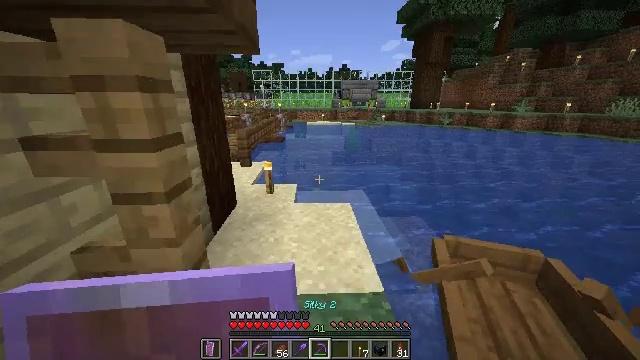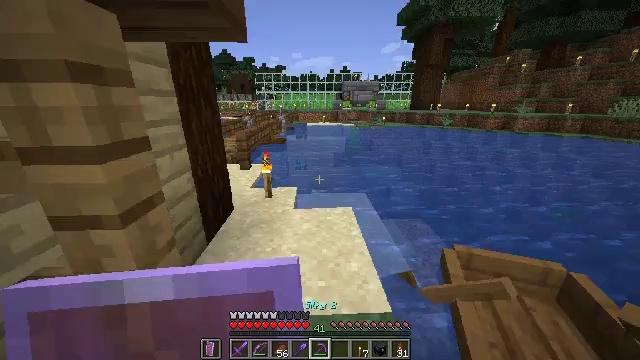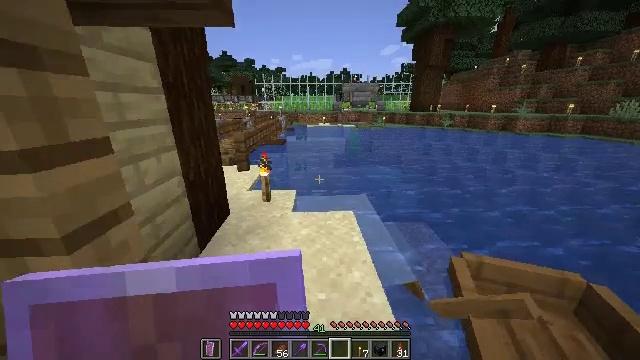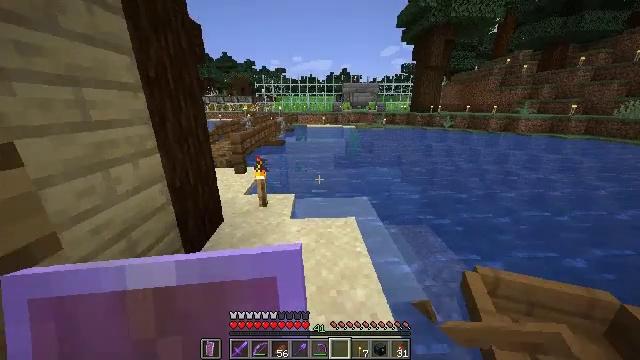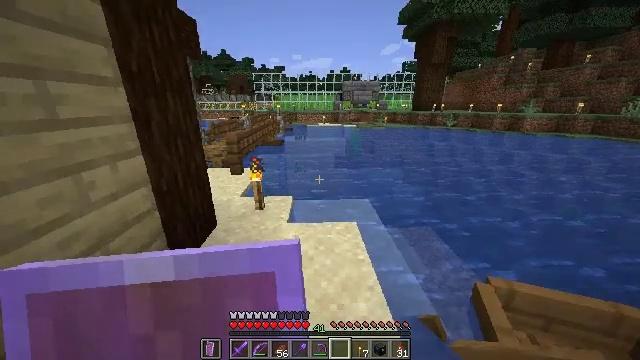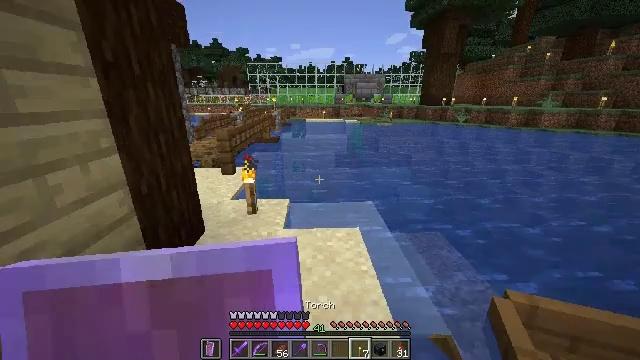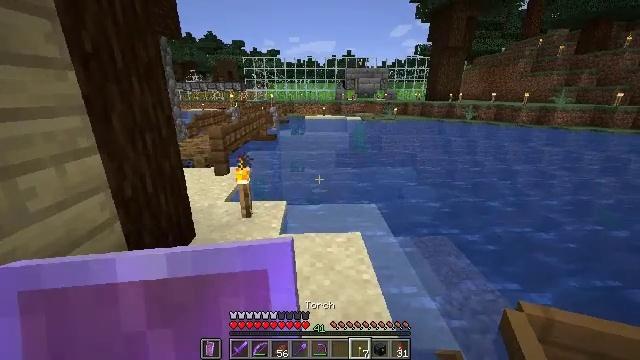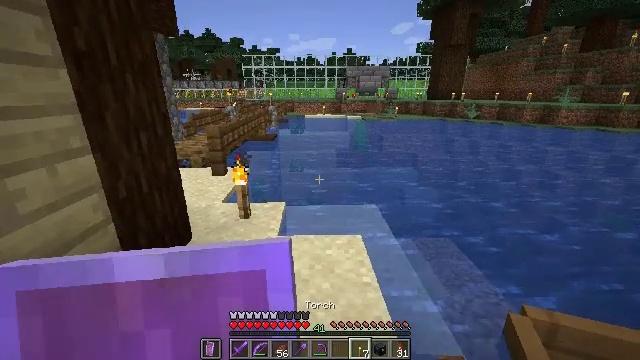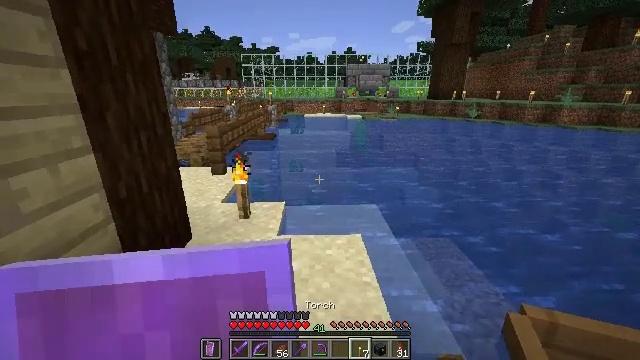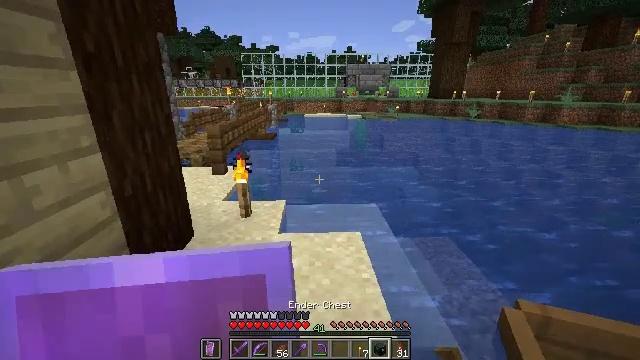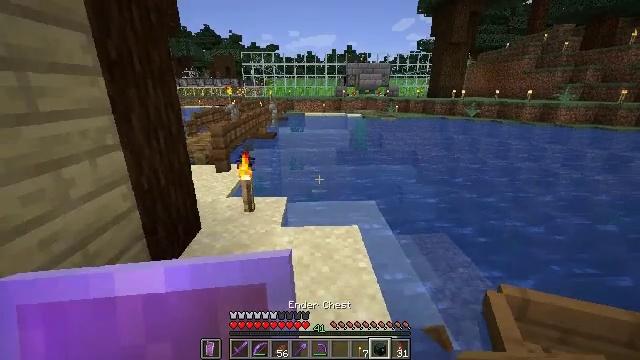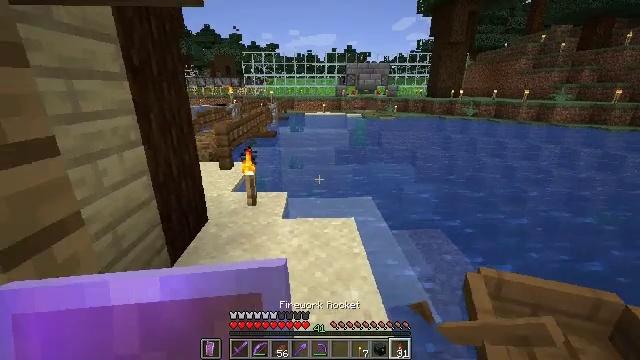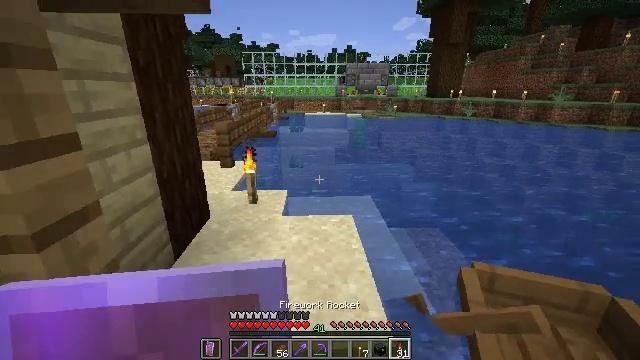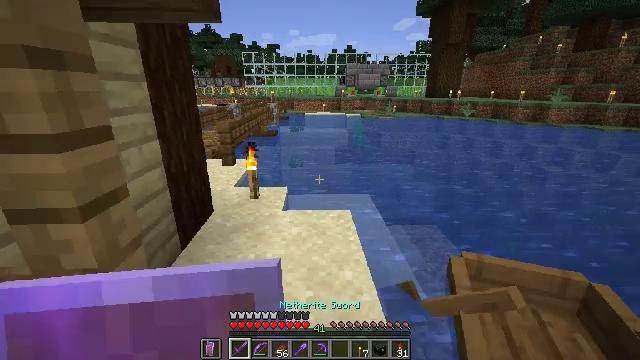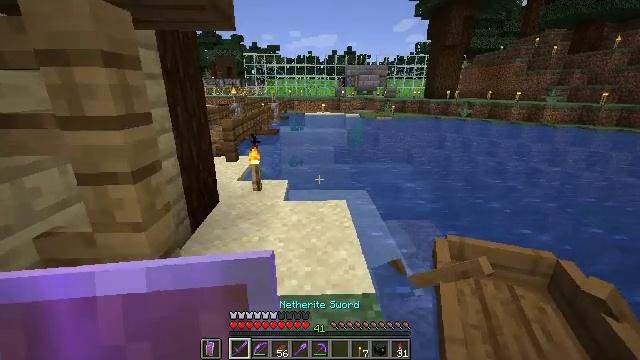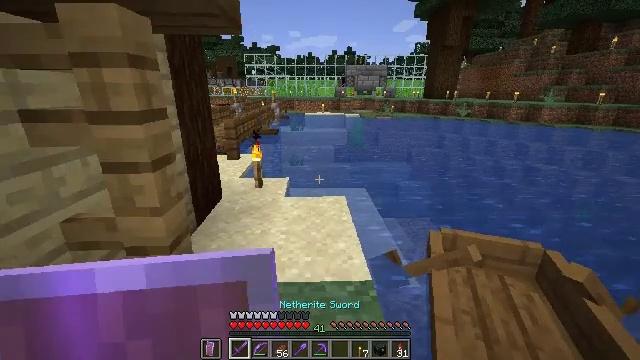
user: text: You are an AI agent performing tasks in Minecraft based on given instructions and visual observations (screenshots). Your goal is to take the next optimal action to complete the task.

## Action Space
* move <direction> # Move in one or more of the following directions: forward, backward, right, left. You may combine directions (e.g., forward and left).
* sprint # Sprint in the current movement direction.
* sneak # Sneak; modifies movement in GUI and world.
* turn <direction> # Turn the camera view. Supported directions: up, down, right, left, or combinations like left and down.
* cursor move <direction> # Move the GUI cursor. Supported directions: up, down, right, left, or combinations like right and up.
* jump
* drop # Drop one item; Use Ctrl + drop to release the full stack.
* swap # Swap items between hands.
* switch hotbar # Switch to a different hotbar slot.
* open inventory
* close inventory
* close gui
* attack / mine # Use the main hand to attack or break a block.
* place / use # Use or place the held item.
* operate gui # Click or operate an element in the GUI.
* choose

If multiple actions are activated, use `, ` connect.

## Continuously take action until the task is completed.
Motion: motion action
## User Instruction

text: Use bamboo and string to craft scaffolding at a crafting table.
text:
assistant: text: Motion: move forward, sprint
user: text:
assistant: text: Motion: move forward, sprint
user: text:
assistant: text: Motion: sprint
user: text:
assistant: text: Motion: no_op
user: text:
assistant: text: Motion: no_op
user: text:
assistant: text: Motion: no_op
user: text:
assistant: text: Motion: no_op
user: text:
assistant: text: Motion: move back
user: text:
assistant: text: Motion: move back
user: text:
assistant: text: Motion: move back
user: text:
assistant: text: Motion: move back
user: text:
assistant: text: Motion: move back
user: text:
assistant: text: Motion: move back
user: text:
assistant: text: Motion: move back
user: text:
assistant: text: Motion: no_op
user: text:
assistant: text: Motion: no_op
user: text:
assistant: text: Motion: no_op
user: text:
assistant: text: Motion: no_op
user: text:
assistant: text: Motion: no_op
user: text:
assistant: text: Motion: no_op
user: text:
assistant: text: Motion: sprint
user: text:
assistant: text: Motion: move forward, sprint
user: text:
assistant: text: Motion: move forward, sprint
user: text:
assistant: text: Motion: move forward, sprint
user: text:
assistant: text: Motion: move forward, sprint
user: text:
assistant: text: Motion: move forward, sprint
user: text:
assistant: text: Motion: move forward, sprint, turn right and down
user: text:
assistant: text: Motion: move forward, sprint, turn right and down
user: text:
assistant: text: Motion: move forward, sprint, turn right
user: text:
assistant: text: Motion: move forward, sprint